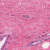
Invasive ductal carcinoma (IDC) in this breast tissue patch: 0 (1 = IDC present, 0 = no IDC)